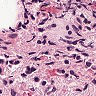
Metastatic tissue present: yes